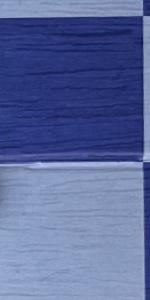
Label: Empty